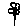
Label: flower